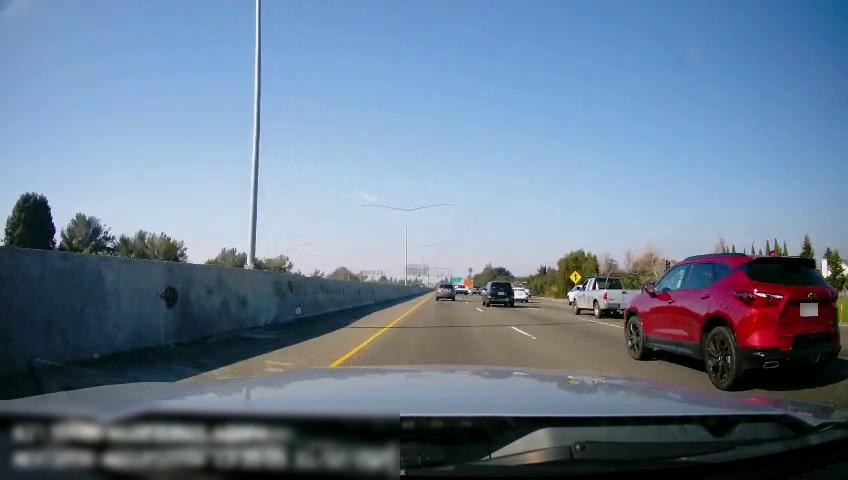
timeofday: Day
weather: Sunny
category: Drivable Space
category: Vehicles | SUV
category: Vehicles | SUV
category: Vehicles | SUV
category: Vehicles | Truck
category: Vehicles | Truck
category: Vehicles | Car
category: Vehicles | Car
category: Vehicles | Truck
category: Vehicles | SUV
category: Vehicles | Truck
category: Lanes | Current Lane
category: Lanes | Current Lane
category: Lanes | Alternate Lane
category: Lanes | Alternate Lane
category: Traffic | Signs